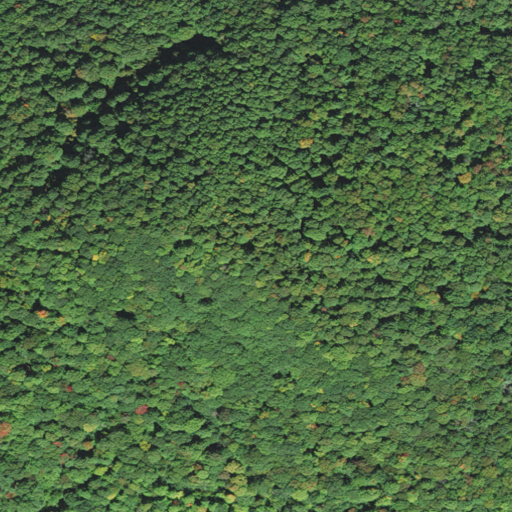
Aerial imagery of mountain in Vermont named Coy Mountain containing only deciduous forest